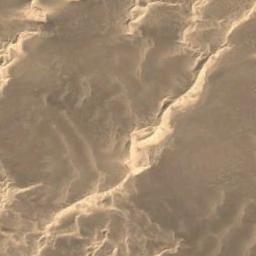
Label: desert